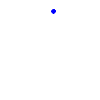
Particle: kaon